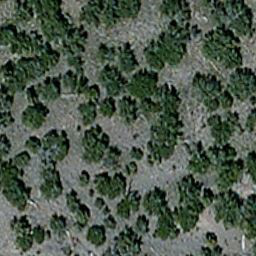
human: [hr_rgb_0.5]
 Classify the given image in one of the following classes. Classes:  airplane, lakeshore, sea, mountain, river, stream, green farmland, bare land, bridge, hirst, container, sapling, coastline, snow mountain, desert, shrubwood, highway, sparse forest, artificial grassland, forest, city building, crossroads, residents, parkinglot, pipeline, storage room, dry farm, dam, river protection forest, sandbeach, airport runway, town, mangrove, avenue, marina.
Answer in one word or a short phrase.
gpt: sparse forest